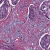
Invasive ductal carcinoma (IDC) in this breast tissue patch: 0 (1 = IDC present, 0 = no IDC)